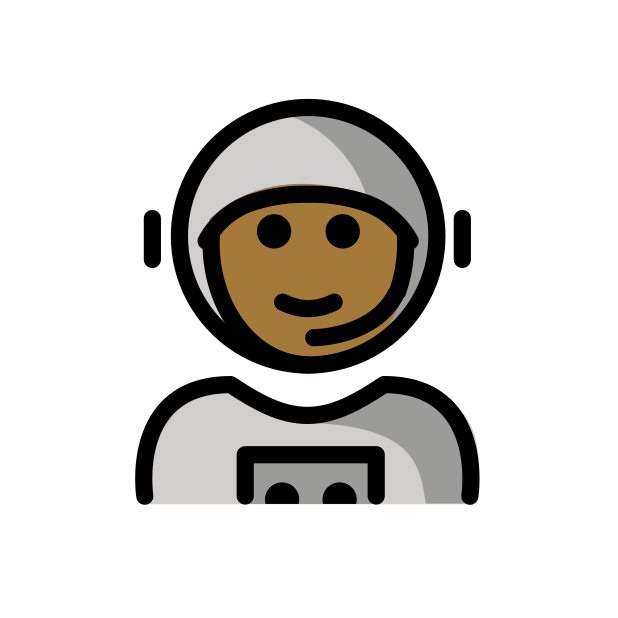
astronaut: medium-dark skin tone